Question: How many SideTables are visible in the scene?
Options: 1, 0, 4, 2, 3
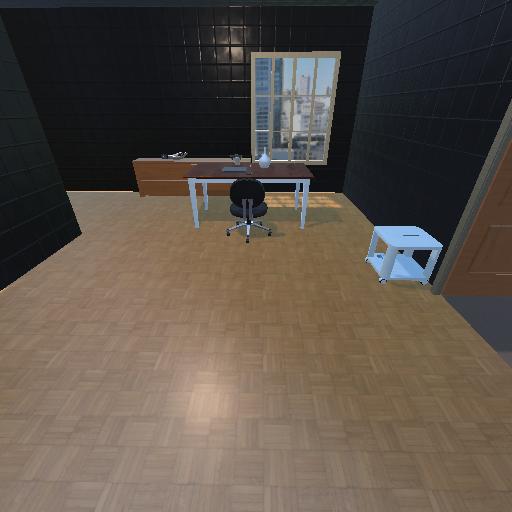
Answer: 1